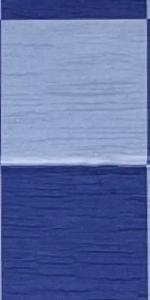
Label: Empty